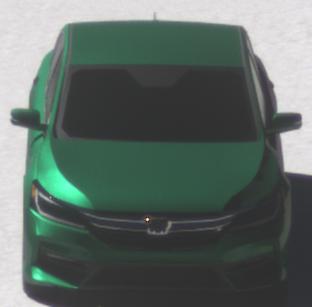
Make: Honda
Model: Accord Hybrid
Detailed model: 9. Generation
Model produced from: 2015
Model produced until: 2019
Doors: 4
Color: green
Road condition: wet road
Daytime: midday
Contrast: high contrast